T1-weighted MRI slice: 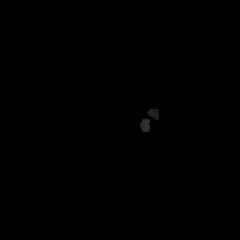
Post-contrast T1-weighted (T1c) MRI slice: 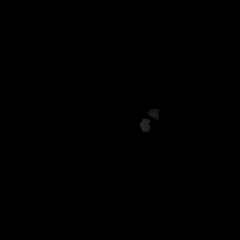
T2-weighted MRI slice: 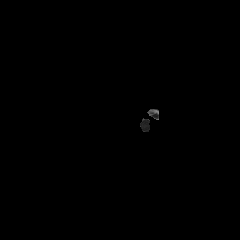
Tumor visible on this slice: no